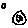
Label: moon